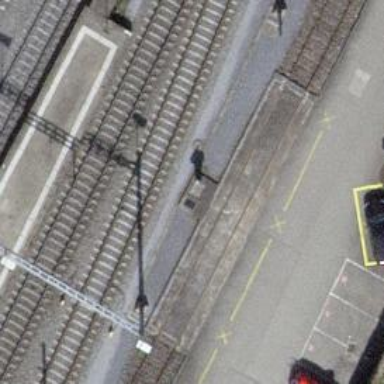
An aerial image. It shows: Railway siding for service.